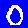
Digit: 0